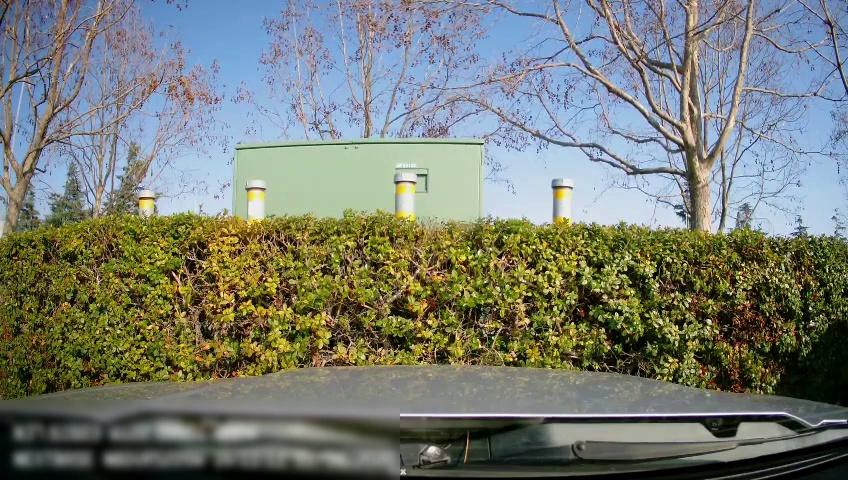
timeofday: Day
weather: Sunny